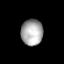
Tissue: prostate
Cell type: T cells
Senescence score: 0.8019
Nuclear area (px): 557
Mean DAPI intensity: 168.372